Brain MRI, t2w sequence, axial 2D slice.
Patient: age 39, sex F, weight 95 kg, height 1.95 m
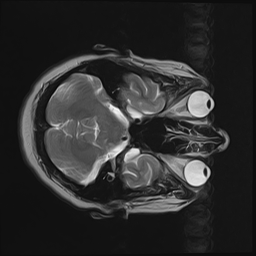